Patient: sex F, age 78
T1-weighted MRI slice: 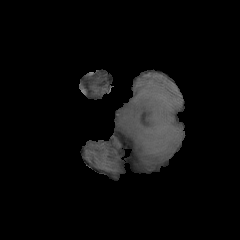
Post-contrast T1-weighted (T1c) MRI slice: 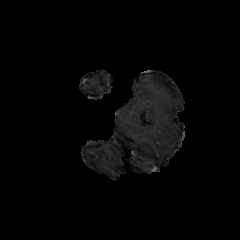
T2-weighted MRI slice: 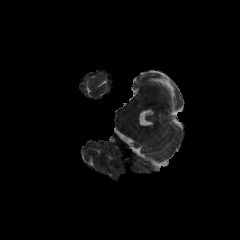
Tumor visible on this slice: no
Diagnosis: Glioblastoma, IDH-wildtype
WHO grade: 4